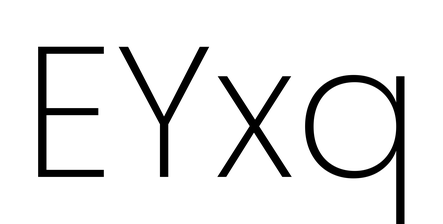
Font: Poppins-ExtraLight